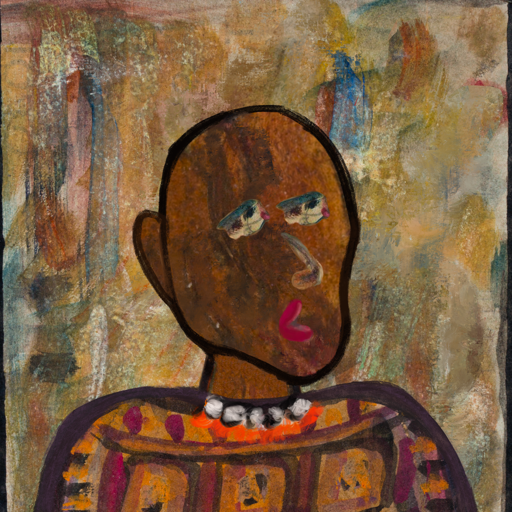
Background: Pipe, Head And Neck Side: Mosgoul, Face Side: Pipe, Bust: Doll, Hair Side: Blank, Head Accessory: Blank, Second Necklace: Blank, Necklace: An_Impression, Baby: Blank